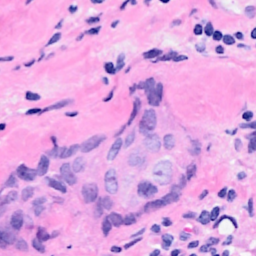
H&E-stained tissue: Breast